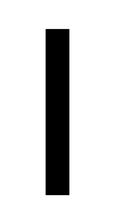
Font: InstrumentSans_Medium